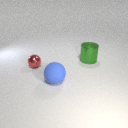
small red metal sphere to the left of large blue rubber sphere